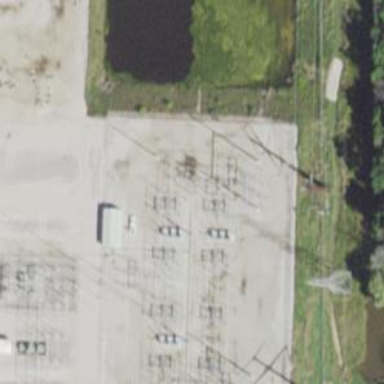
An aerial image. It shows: Switch used for power control.